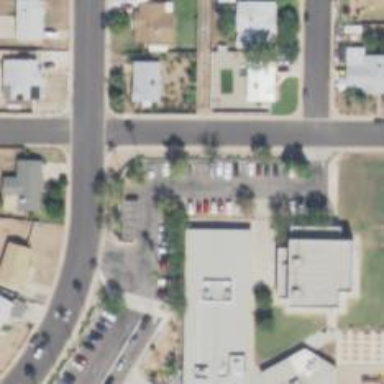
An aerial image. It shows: Alley classified as service road.